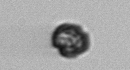
Label: Dinophyceae